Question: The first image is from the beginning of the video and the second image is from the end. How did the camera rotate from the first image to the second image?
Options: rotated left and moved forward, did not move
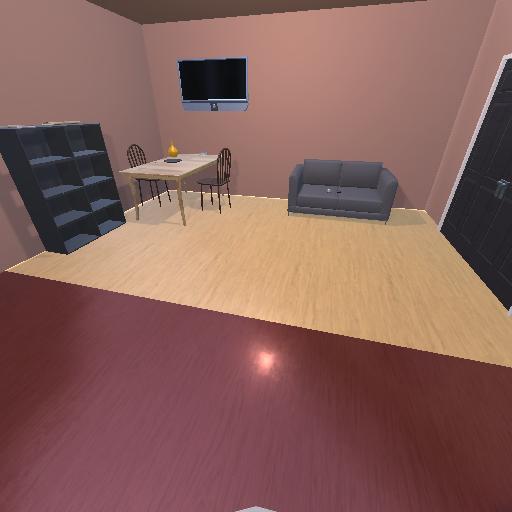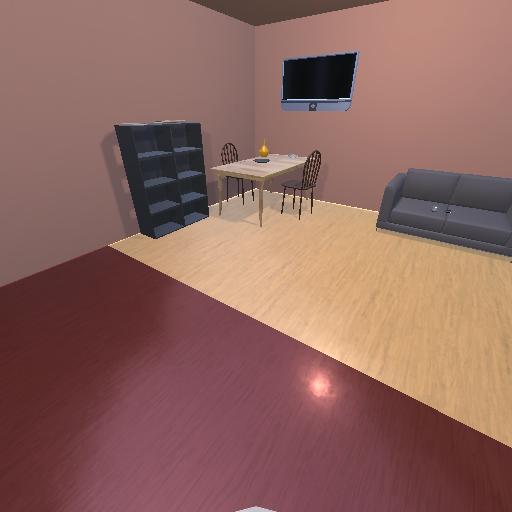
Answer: rotated left and moved forward